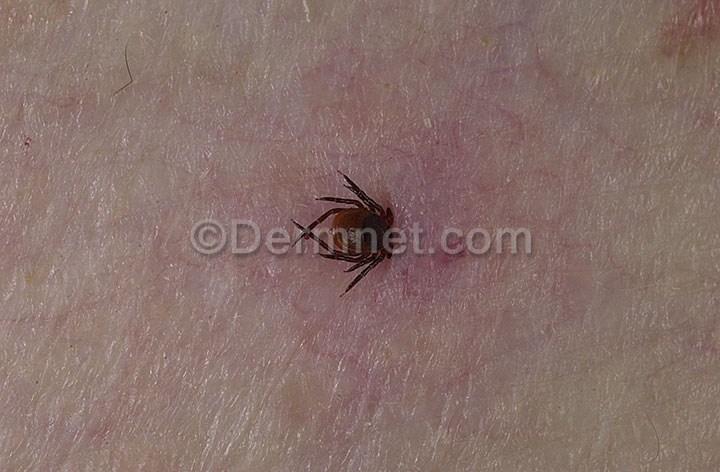
Disease: Scabies Lyme Disease and other Infestations and Bites